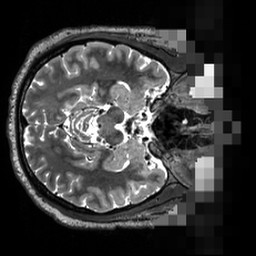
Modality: T2w
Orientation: axial
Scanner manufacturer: siemens
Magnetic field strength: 3 T
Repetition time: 3.2 s
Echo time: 0.564 s